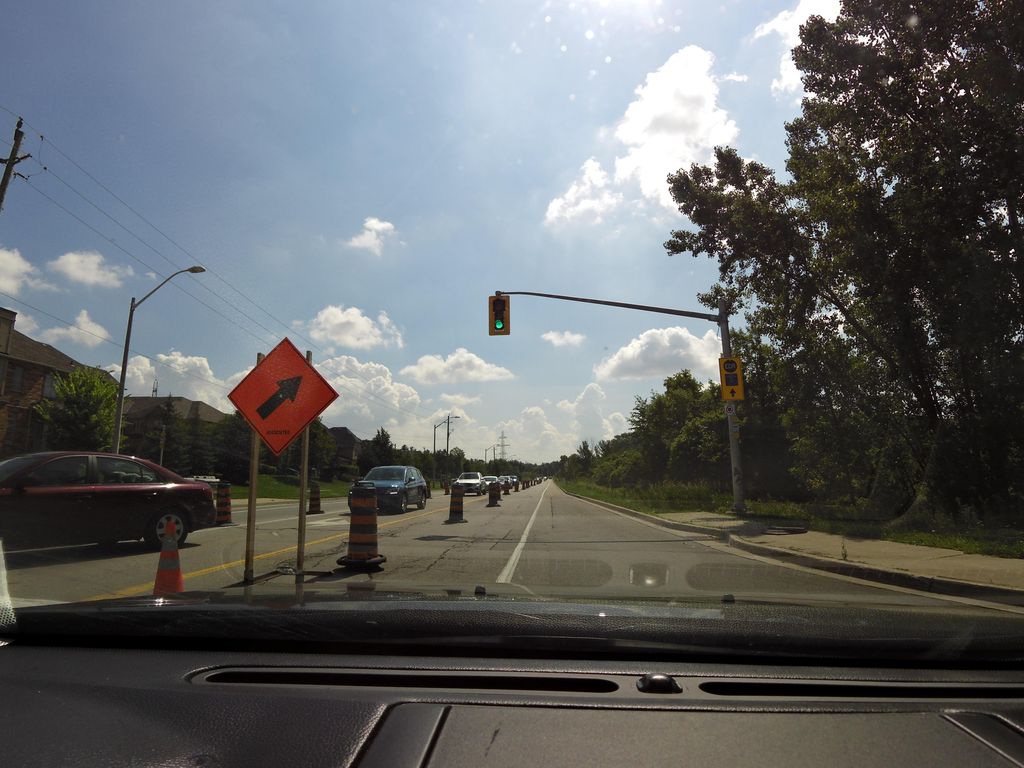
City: hamilton